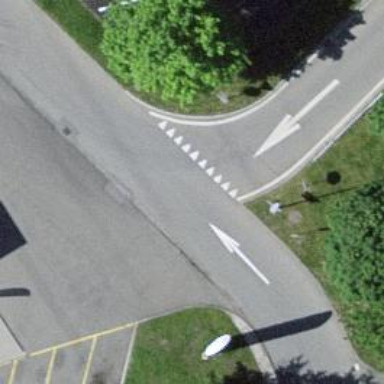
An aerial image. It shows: Road with "give way" sign.